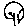
Label: tree